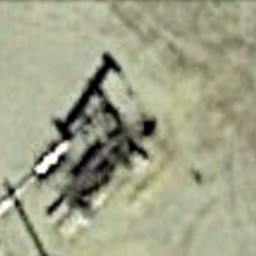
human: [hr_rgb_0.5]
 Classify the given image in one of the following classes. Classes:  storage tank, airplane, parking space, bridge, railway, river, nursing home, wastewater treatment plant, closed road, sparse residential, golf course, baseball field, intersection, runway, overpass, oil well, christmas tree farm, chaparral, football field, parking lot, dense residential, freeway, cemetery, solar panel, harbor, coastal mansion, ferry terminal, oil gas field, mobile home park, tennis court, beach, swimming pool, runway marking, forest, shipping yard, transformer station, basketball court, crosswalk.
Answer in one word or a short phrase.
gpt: oil well